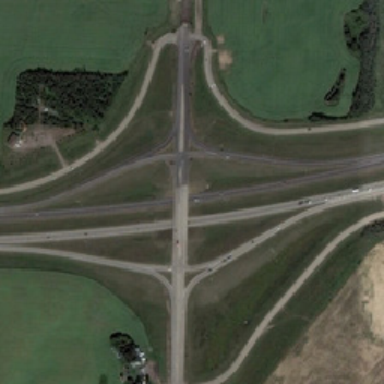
A spindle shaped viaduct occupies a diamand shaped land which is surrounded by three pieces of greenland and a piece of bareland .